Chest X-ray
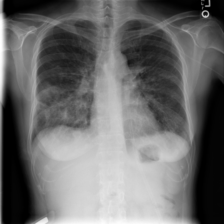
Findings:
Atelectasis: negative
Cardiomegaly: negative
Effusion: negative
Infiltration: negative
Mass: negative
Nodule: negative
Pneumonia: negative
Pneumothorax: negative
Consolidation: negative
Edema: negative
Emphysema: negative
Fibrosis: negative
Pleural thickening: negative
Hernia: negative